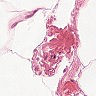
Metastatic tissue present: no